Field crop: tomato
Growth stage: 1
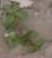
Species: portulaca